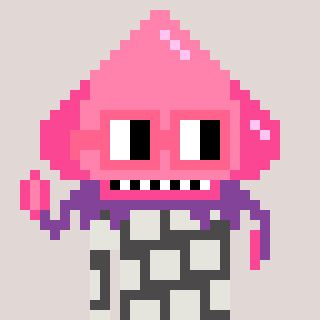
a pixel art character with square pink glasses, a squid-shaped head and a grayscale-colored body on a warm background